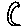
Label: moon